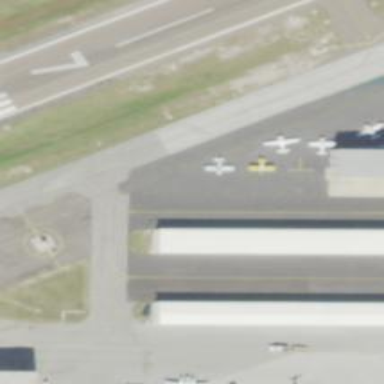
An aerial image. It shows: View of taxiway at the airport.